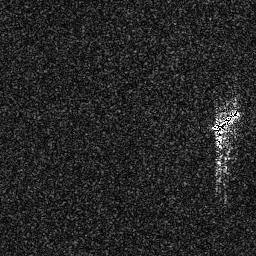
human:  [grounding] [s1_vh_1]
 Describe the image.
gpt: In the satellite image, there is  <ref>1 medium ship </ref> <box>[[82, 41, 93, 52, 0]]</box> located at right.